Interaction volume radius: 5 \u00c5
Interaction volume height: 15 \u00c5
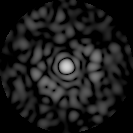
Disorder parameter: 0.8555